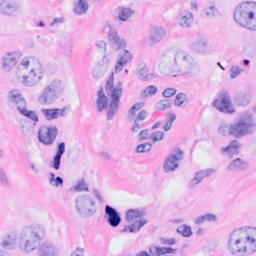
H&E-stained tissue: Breast